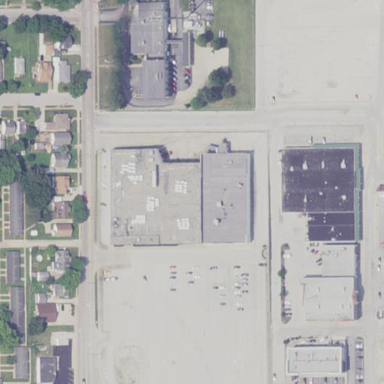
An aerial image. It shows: Supermarket located in building.